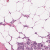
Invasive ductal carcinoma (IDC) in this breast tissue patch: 1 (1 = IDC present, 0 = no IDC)